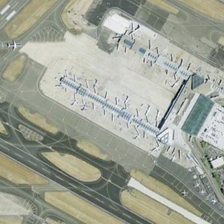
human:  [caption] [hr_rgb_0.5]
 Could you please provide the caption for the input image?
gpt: white planes on the either hand of the boarding gate .

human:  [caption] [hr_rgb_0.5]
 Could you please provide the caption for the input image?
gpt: parking apron has some aircrafts parked on it near the square buildings  which is surrounded by airport runways decorated with yellow land .

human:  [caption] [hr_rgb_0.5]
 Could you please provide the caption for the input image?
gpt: the large passenger termial building is surrounded by runways .

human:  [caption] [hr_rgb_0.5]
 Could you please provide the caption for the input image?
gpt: parking apron has some aircrafts parked on it near the square buildings  which is surrounded by airport runways decorated with yellow land .

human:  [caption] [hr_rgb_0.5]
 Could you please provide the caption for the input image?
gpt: several planes are sparsely in an airport with a parking lot and several runways .